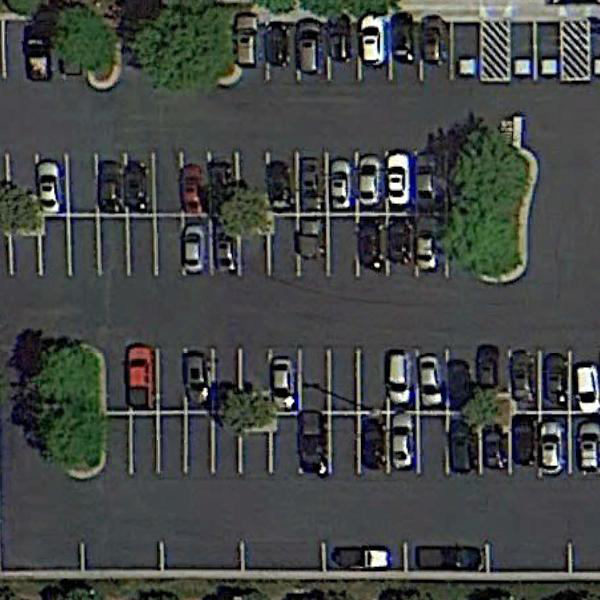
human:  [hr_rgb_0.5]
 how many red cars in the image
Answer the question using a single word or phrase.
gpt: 2